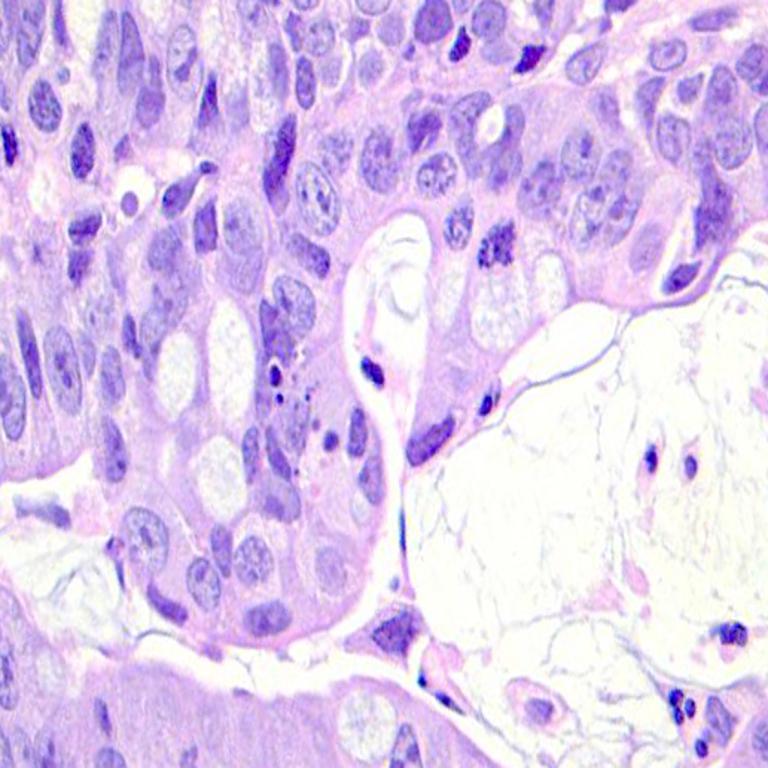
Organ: colon
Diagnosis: adenocarcinomas